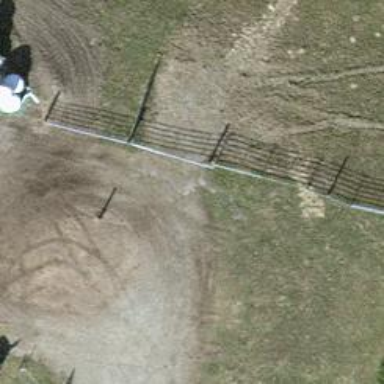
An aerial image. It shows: Gate.